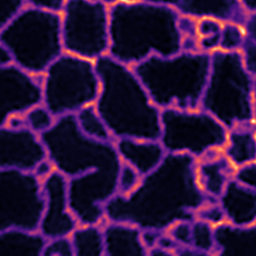
Label: Super-resolution ER image